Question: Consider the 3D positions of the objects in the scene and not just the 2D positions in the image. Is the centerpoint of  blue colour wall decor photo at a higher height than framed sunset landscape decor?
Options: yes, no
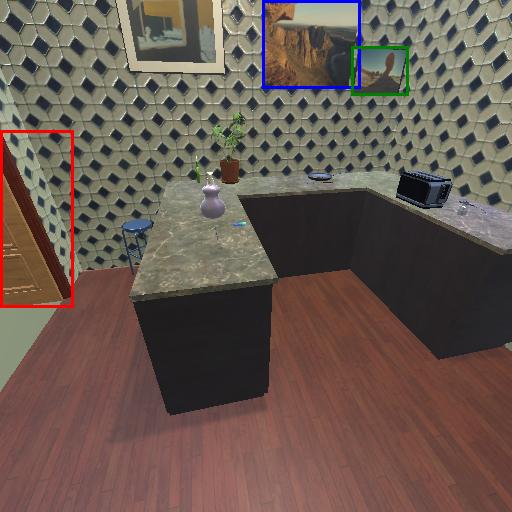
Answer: yes